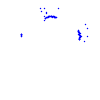
Particle: proton